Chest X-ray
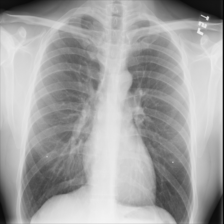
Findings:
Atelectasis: negative
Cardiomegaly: negative
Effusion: negative
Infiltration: negative
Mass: negative
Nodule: negative
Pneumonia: negative
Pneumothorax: negative
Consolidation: negative
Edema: negative
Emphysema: negative
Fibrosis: negative
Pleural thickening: negative
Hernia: negative